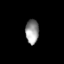
Tissue: lung
Cell type: Epithelial cells
Senescence score: 0.2262
Nuclear area (px): 314
Mean DAPI intensity: 150.369